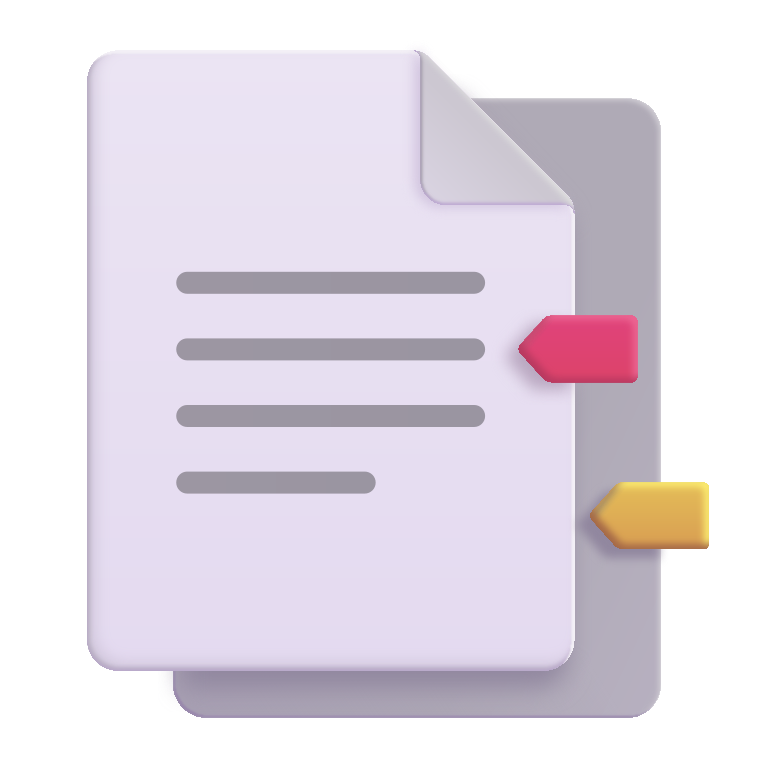
bookmark tabs color